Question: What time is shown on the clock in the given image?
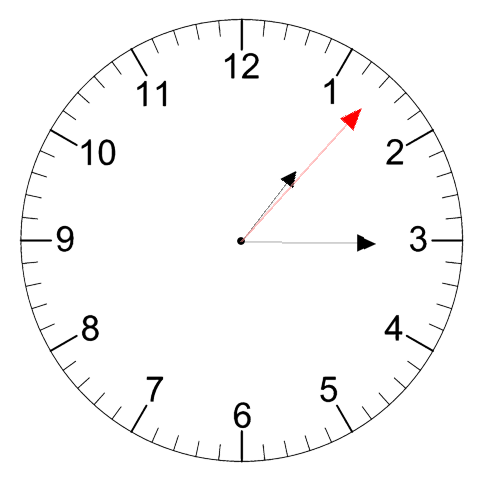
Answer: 01:15:07